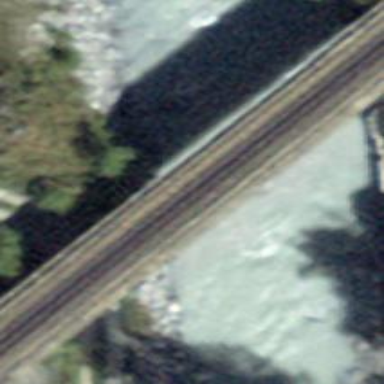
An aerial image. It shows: Narrow-gauge railway bridge with electrified contact line.